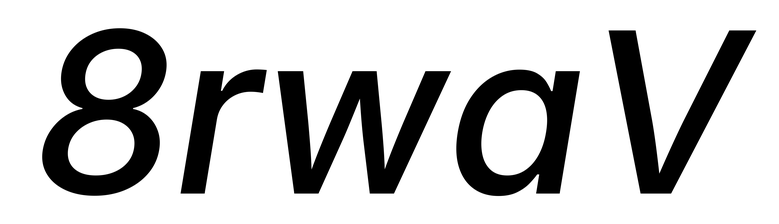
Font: Inter-Italic_Medium_Italic